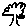
Label: tree